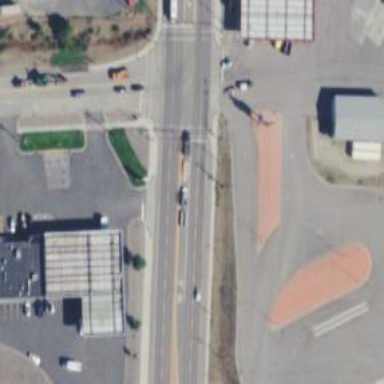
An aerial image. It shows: Crossing road.